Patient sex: F
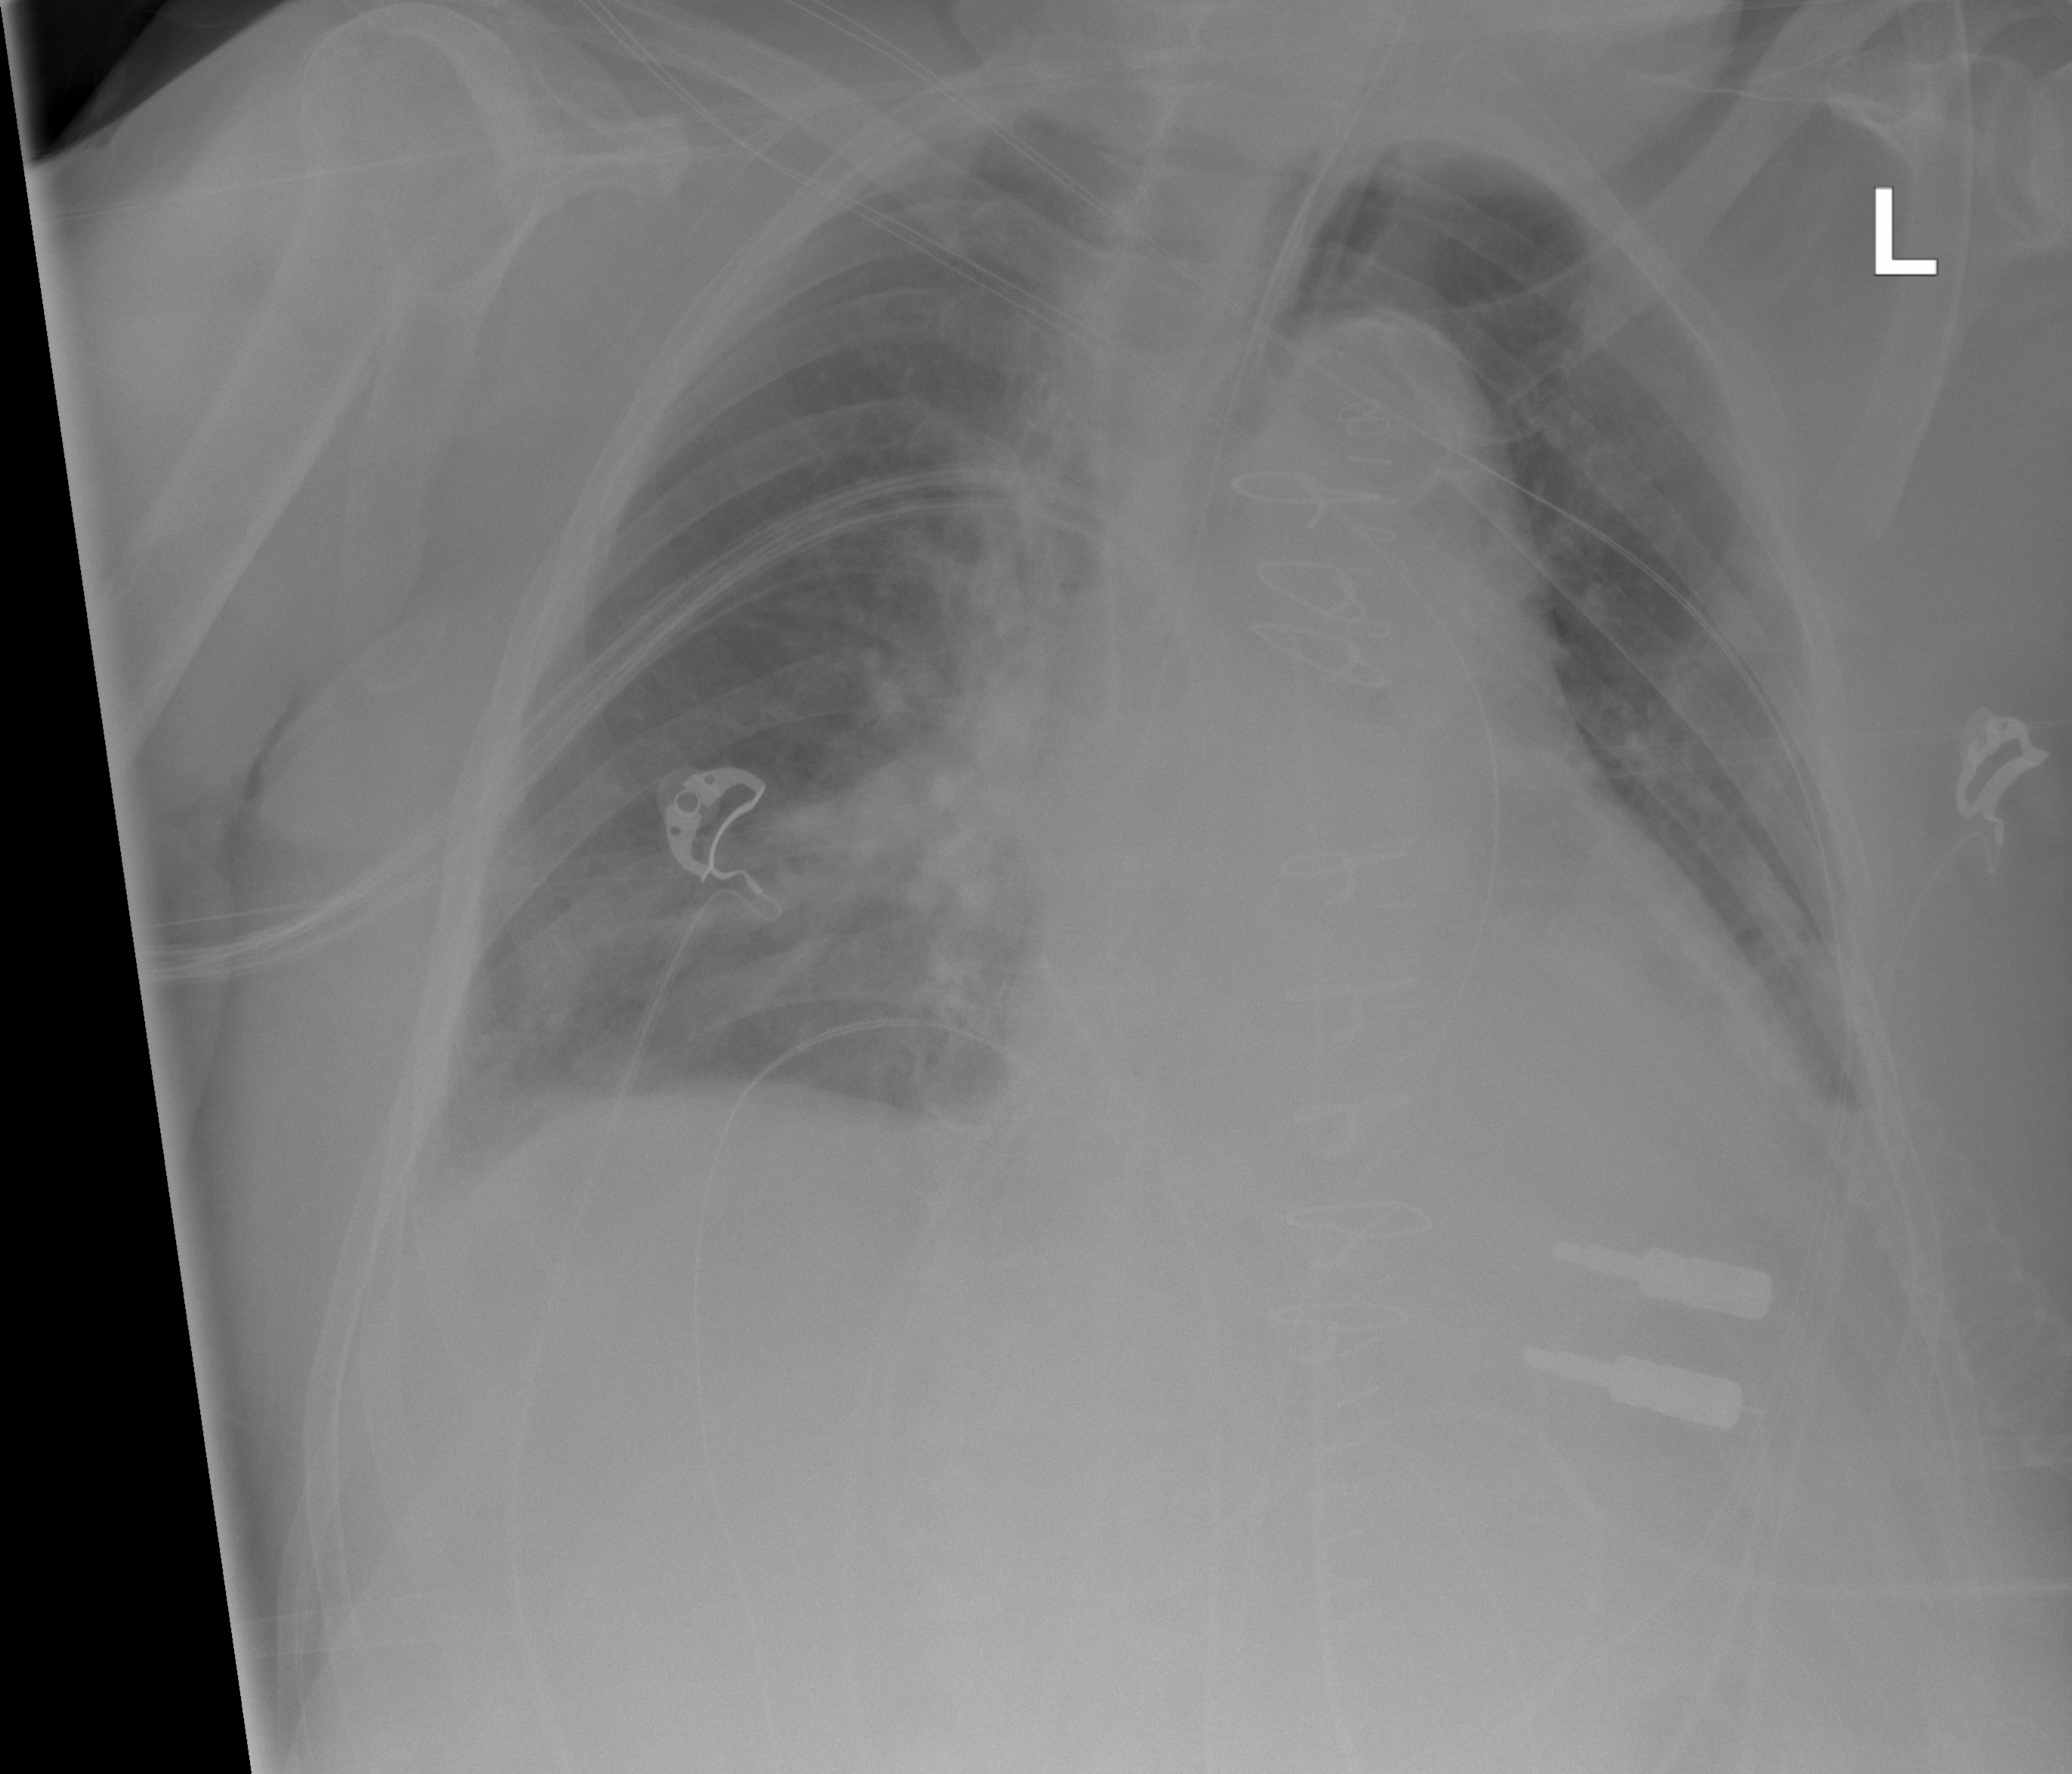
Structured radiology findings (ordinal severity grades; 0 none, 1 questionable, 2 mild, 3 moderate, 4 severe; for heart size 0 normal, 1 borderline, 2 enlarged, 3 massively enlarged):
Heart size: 2
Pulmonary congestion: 0
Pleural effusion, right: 1
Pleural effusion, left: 2
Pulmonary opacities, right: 0
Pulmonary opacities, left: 0
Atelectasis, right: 2
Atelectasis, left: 0